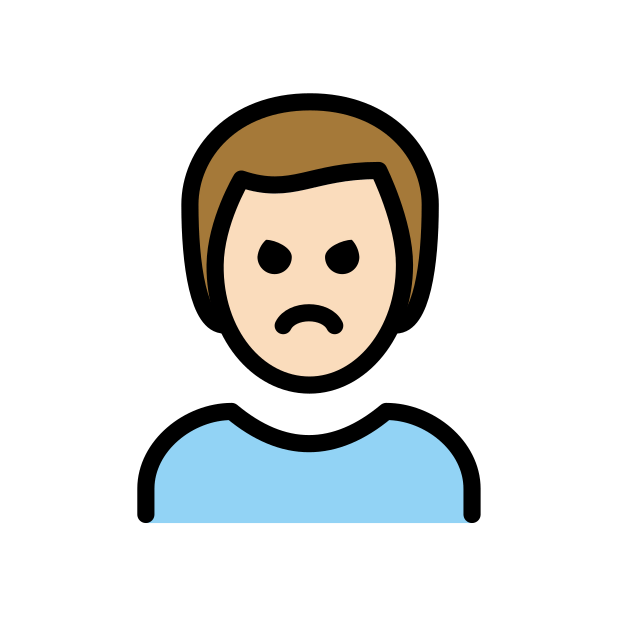
man pouting: light skin tone